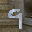
Label: 9